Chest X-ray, PA view. Patient: 47 years old, sex M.
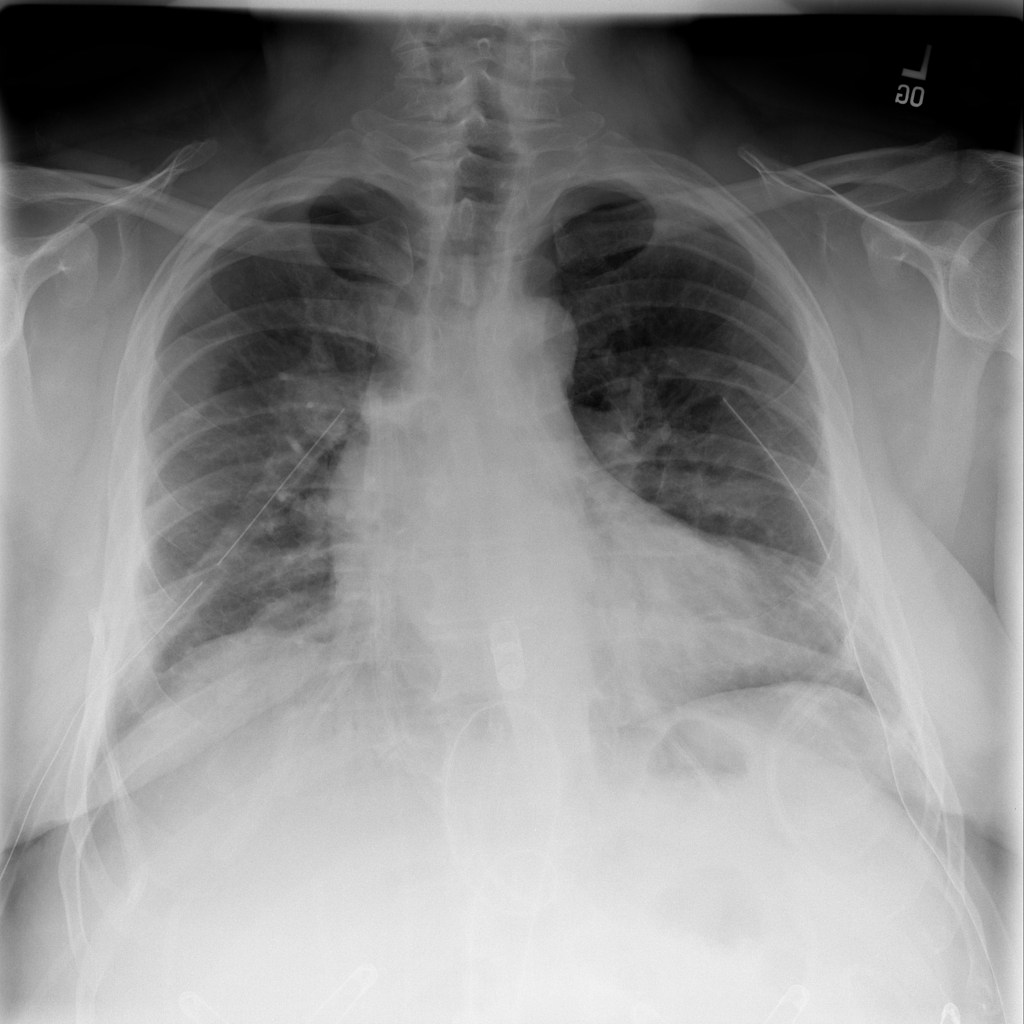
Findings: Pneumothorax